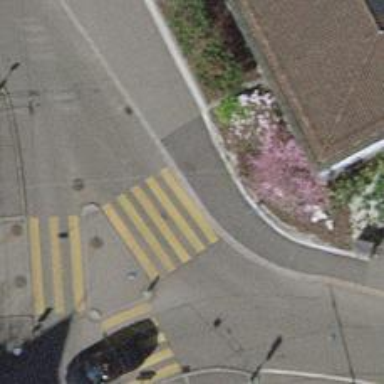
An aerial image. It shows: Kerb serving as barrier.